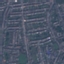
Land use / land cover: Residential